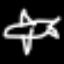
Label: airplane